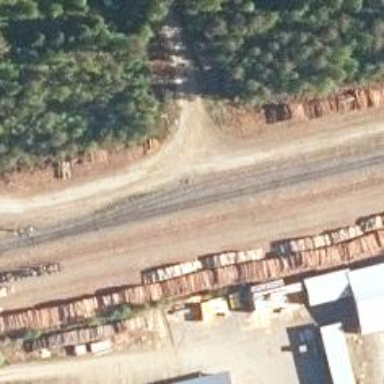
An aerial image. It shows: Wedge is used for the railway derail.